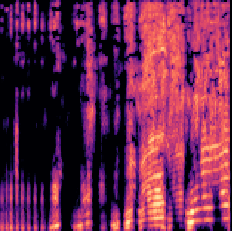
Sound class: Chainsaw